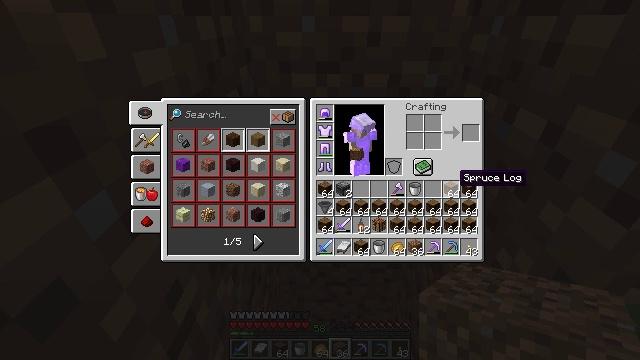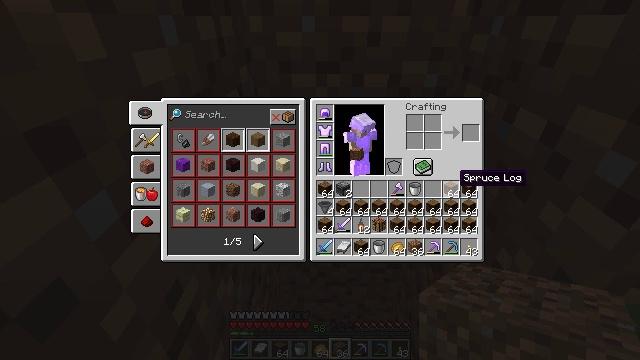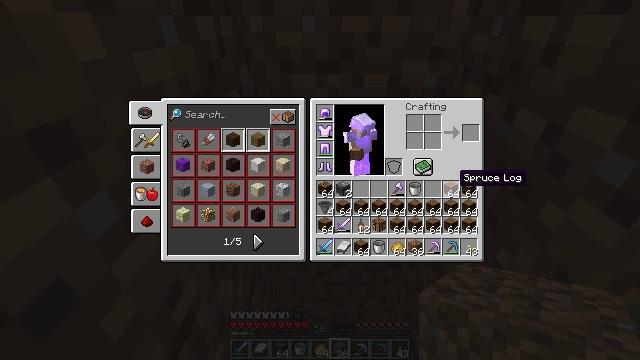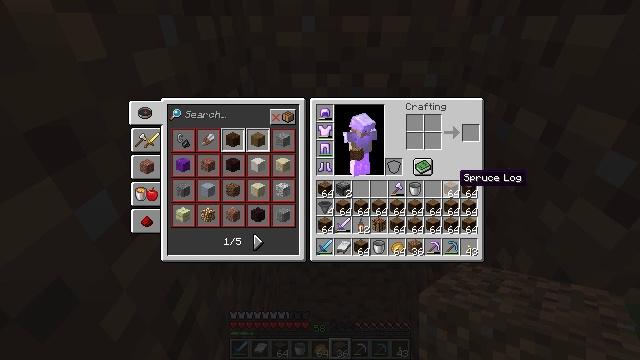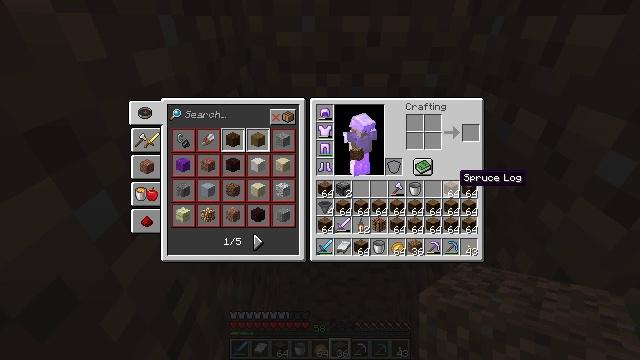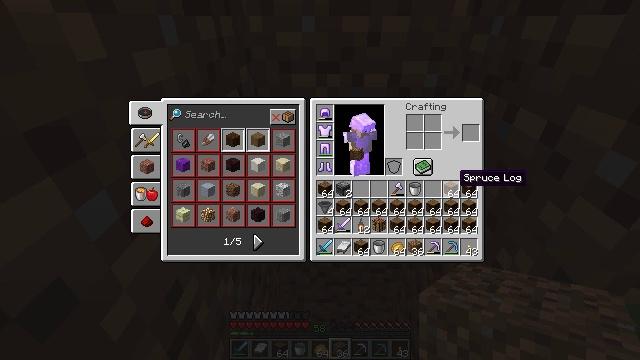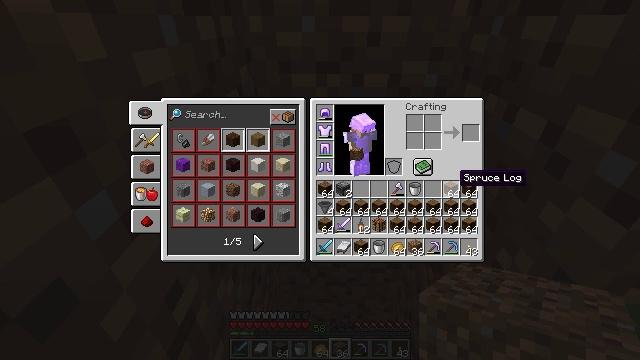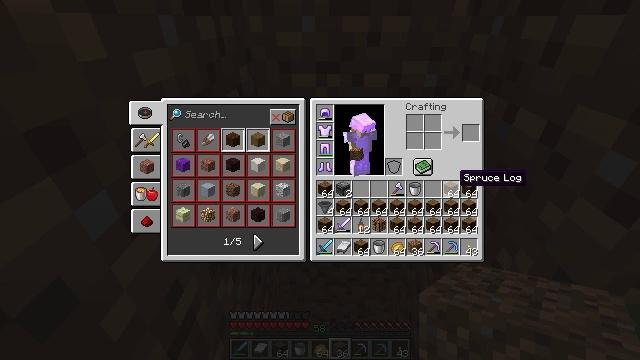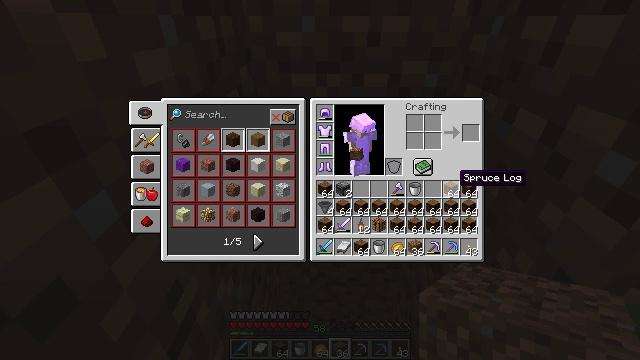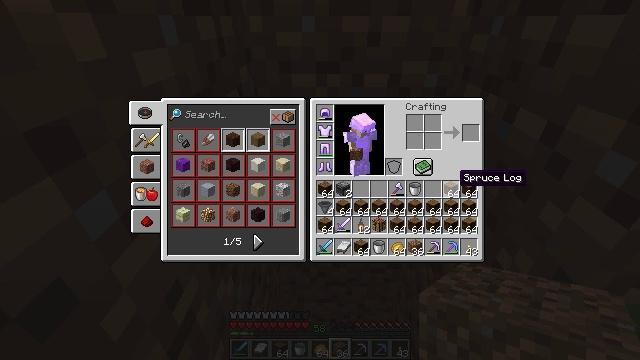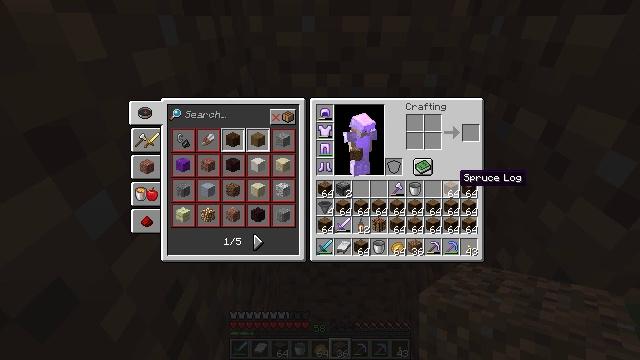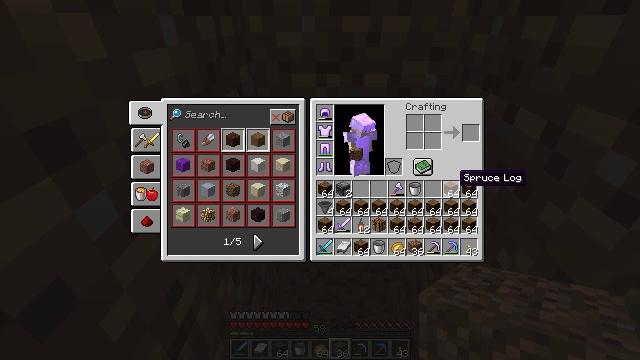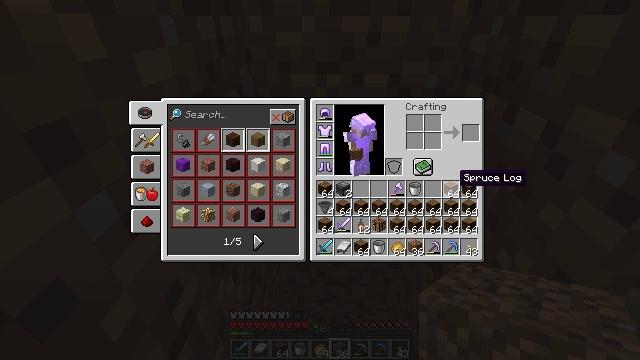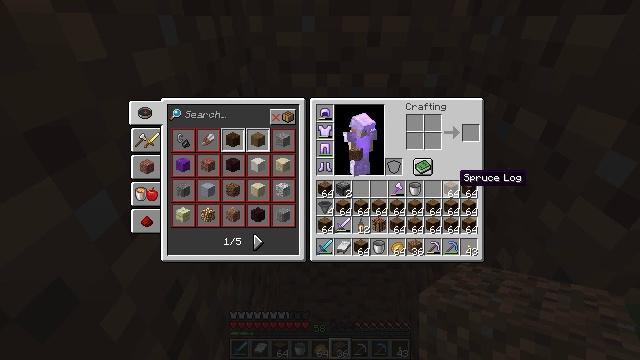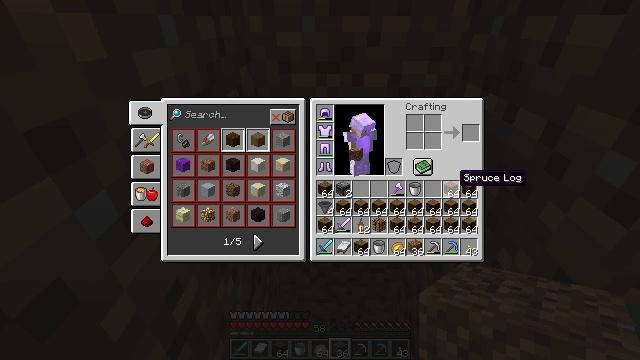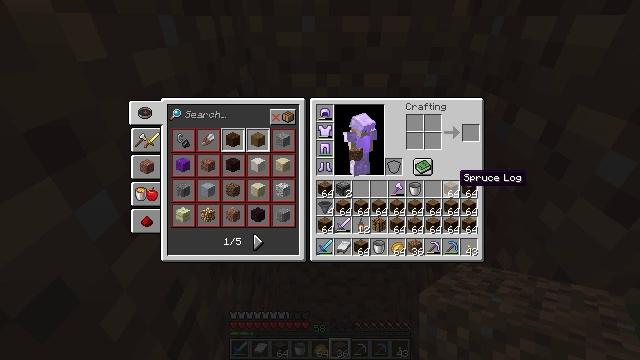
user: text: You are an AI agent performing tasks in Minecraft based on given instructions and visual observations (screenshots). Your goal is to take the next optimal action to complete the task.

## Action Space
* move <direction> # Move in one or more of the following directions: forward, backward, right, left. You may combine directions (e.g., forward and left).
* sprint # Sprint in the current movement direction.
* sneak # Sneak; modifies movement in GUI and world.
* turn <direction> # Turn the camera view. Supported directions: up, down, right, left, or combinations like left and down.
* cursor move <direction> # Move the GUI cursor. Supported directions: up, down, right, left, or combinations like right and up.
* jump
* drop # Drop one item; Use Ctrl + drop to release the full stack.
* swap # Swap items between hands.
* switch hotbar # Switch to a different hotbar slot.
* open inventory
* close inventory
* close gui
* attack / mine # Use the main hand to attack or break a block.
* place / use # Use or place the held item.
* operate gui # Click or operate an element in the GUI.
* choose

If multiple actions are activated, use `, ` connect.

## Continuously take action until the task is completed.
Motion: motion action
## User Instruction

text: Remove a spruce log from the inventory.
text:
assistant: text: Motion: no_op
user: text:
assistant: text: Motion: no_op
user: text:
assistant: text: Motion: no_op
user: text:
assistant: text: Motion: no_op
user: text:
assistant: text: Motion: no_op
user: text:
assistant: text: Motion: no_op
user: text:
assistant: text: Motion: no_op
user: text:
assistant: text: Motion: no_op
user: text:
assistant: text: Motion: no_op
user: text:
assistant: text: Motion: no_op
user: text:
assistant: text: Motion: no_op
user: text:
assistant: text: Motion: no_op
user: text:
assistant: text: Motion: no_op
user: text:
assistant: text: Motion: no_op
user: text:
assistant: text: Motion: no_op
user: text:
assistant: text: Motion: no_op
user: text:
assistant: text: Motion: no_op
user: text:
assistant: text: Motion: no_op
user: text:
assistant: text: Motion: no_op
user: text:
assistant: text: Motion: no_op
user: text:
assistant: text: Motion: no_op
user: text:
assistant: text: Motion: no_op
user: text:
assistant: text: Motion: no_op
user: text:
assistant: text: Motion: no_op
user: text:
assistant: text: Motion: no_op
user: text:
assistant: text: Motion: no_op
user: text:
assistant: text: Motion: no_op
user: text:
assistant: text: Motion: no_op
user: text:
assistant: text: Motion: no_op
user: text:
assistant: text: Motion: no_op